Question: I am new to coding and in my first year of university studying Web Technologies. For my web assignment I had to create a web application which would allow the user to set different preferences for careers and display the careers which match the preferences.
Anyway I have managed to do this but I have a problem in Internet Explorer, my site works fine in Safari, Chrome and Firefox. However, in IE when you press my search button no JavaScript seems to run. I have debugged my site in IE and it has come up with an error for this section of code:
'''
var resetBtn = document.getElementById("resetBtn");
resetBtn.addEventListener("click", reset, false);
'''
The error occurs on the second line and the message is:
'''
Object doesn't support property or method
'''
What do I have to do to fix the error?

<URL>
Thank You
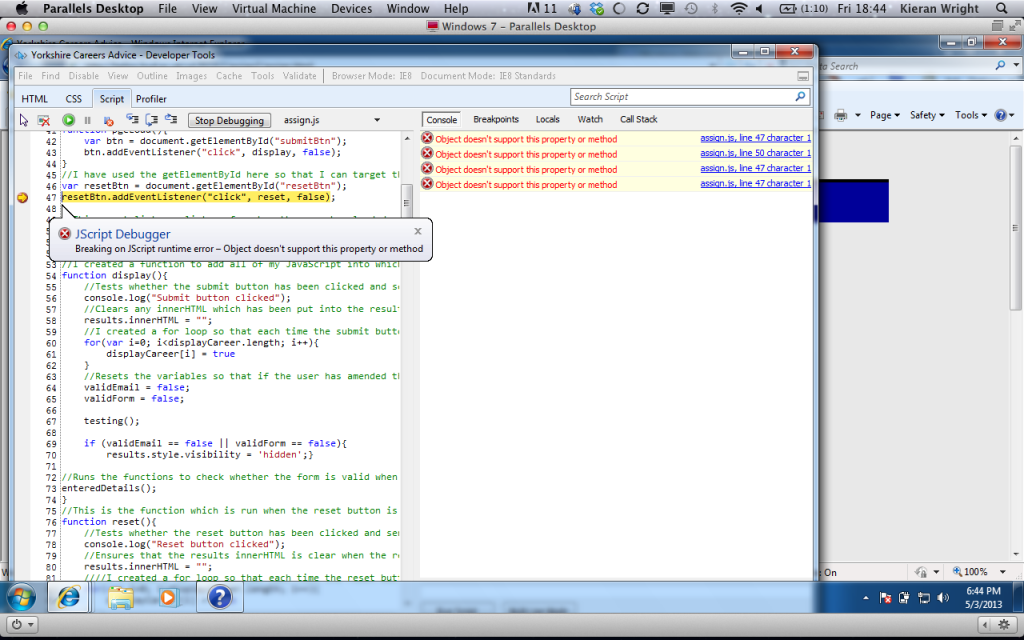
Answer: Yeah, like said before, IE doesn't know addEventListener method, so, you need to do this:
'''
var resetBtn = document.getElementById("resetBtn");
if( resetBtn.addEventListener ){
resetBtn.addEventListener("click", reset, false);
}else{
resetBtn.attachEvent("onclick", reset);
}
'''
This way, you're doing the correct way which is to check for abilities of the browser. In this case in particular, we are testing if the browser supports addEventListener (standard method) if not, fallback to IE method which is attachEvent and the event name must be preceded by an "on" word.
Again, as mentioned above, you can include a library such as jquery, prototype, mootools, etc. But i would strongly suggest to keep it in pure JS for learning purposes, yeah, libraries help you code more quickly, but you'll skip a lot of learning and besides, pure JS is WAY faster than any library any day, any time.
Hope this helps.